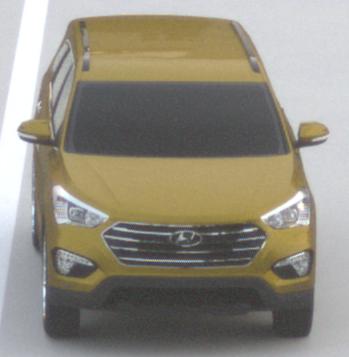
Make: Hyundai
Model: Santa Fe 2.4 GDI
Detailed model: Santa Fe (DM)
Model produced from: 2017/08
Model produced until: 2018/01
Doors: 5
Color: yellow
Road condition: dry road
Daytime: sunrise or sunset
Contrast: low contrast